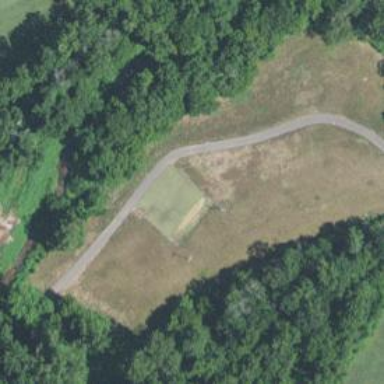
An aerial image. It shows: Asphalt path used as golf cart path.